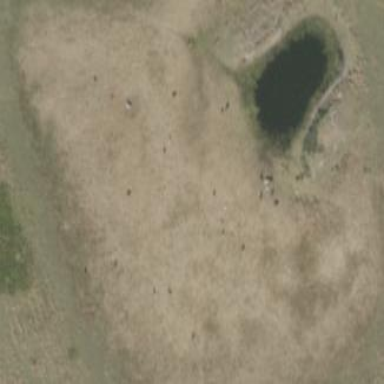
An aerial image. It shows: Marshy wetland area.